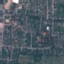
Land use / land cover: Residential